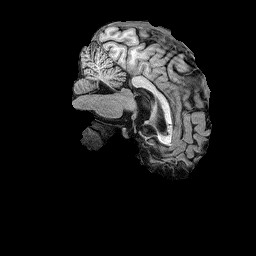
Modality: T1w
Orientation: sagittal
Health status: ill